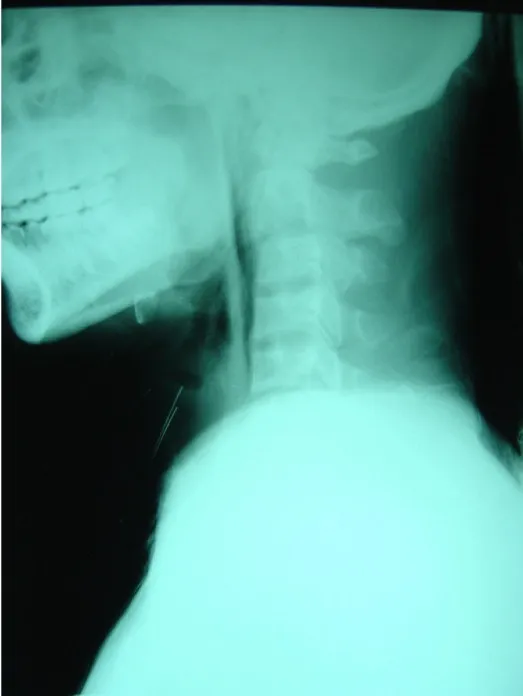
Lateral neck X-Ray showed air in retropharyngeal space.
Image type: radiology (x_ray)